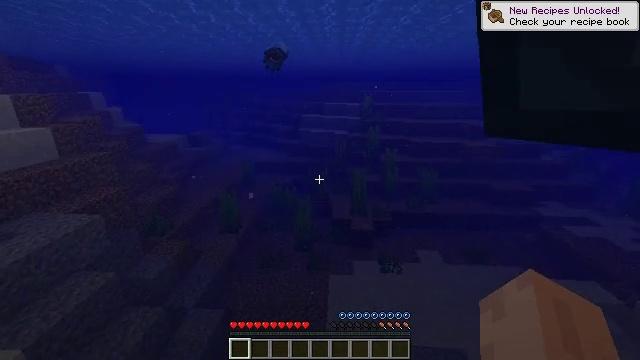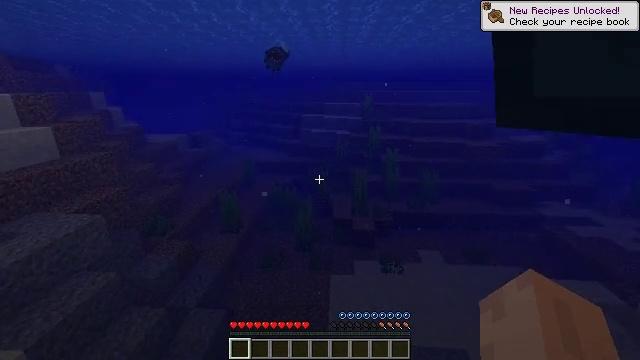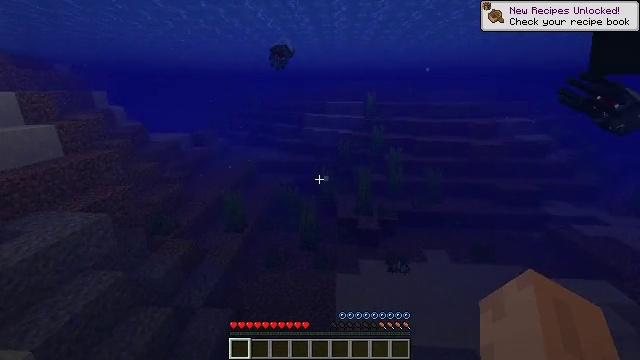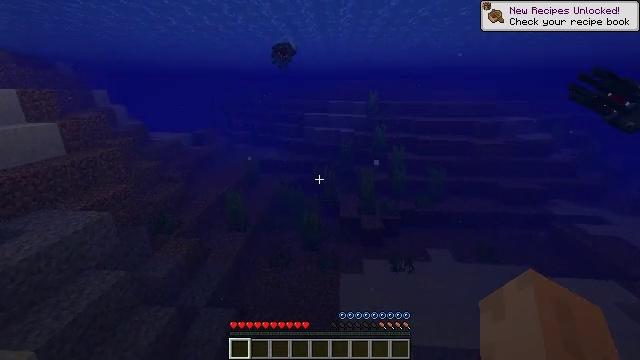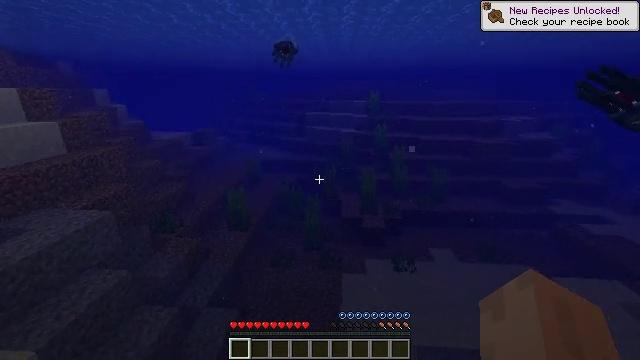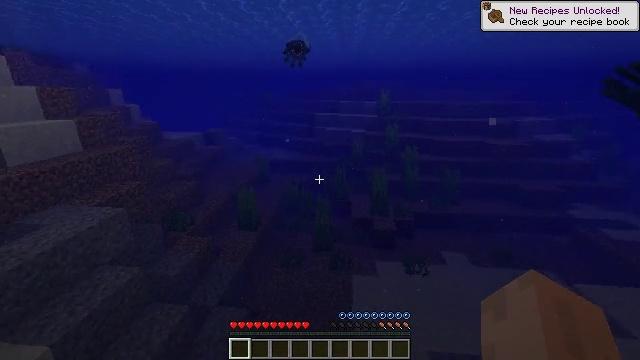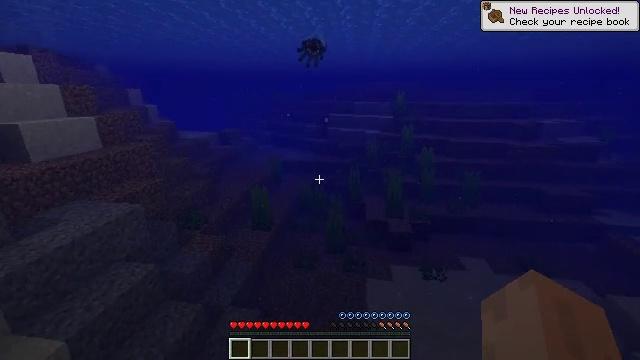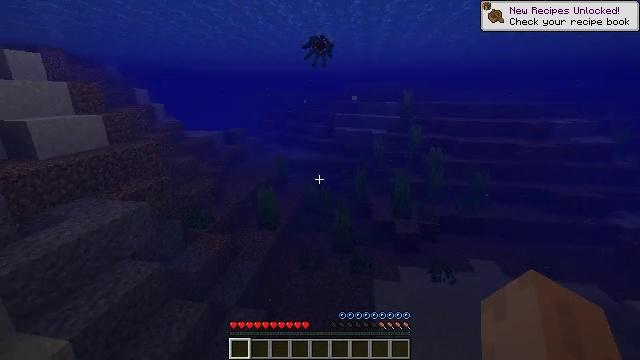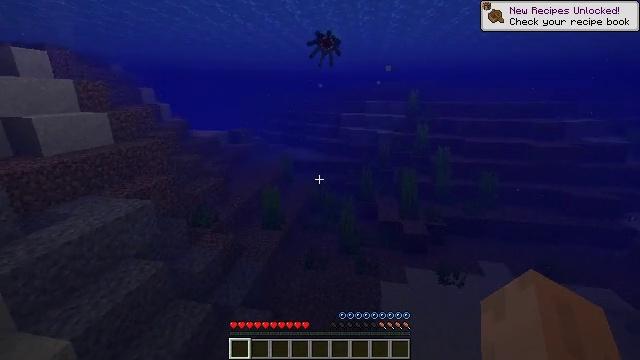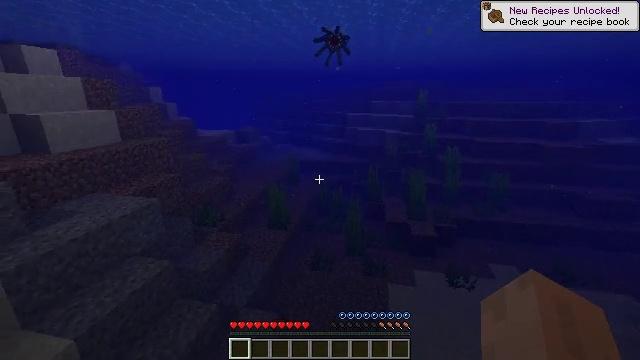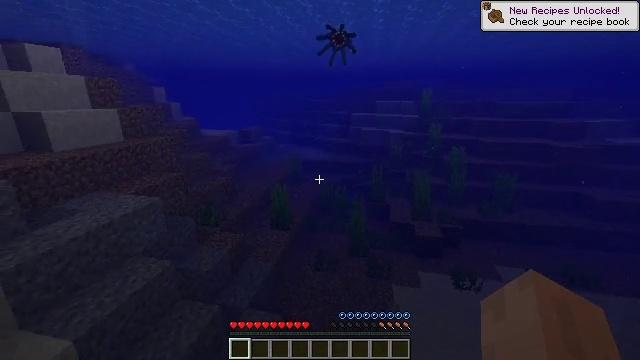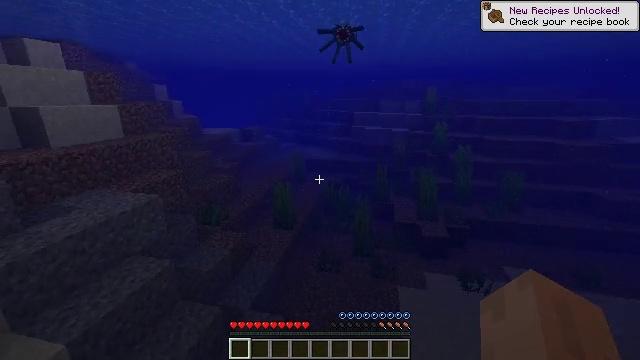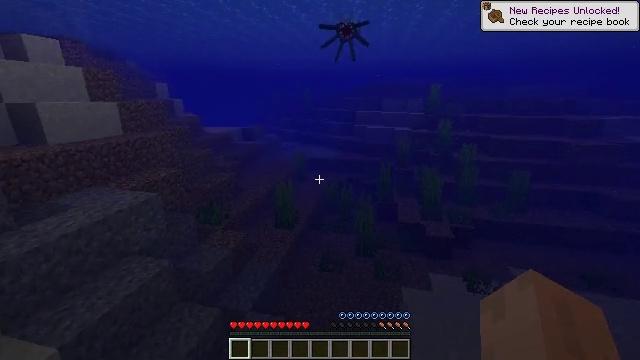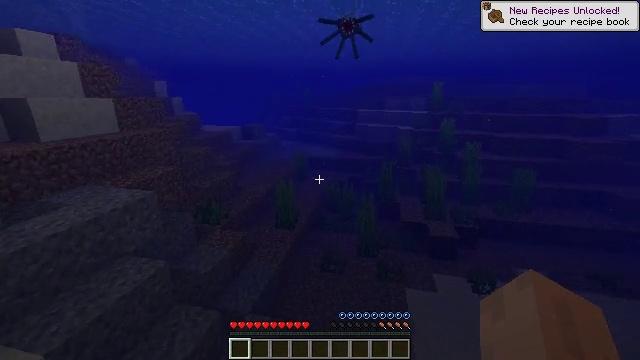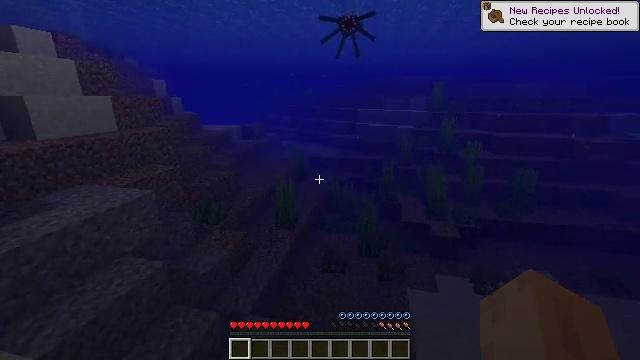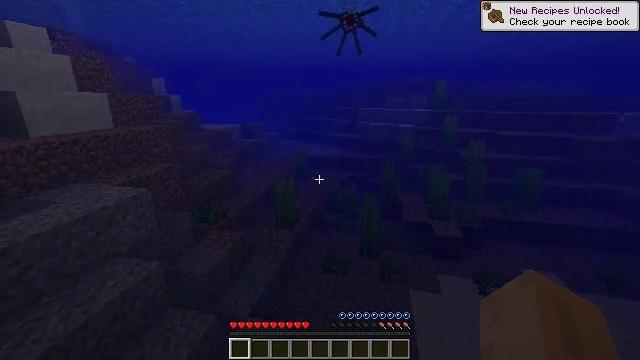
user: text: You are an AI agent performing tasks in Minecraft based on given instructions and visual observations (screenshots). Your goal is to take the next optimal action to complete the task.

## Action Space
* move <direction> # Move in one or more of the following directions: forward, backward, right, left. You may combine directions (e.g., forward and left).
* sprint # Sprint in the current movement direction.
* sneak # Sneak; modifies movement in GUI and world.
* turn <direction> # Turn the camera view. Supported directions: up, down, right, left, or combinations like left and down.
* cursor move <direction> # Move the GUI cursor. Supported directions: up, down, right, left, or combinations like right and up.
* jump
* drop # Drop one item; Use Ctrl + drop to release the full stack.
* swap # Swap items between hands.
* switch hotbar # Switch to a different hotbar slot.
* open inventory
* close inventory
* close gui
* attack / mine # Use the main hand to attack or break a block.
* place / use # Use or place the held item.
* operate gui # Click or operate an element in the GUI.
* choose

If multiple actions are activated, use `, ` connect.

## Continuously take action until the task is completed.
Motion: motion action
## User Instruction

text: Collect peony flowers for dye.
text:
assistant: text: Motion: move forward, sprint
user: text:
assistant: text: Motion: move forward, sprint
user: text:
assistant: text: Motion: move forward, sprint
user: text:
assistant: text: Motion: move forward, sprint
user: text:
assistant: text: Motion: move forward, sprint, turn left
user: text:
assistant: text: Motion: move forward, sprint, turn left
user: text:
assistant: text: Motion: move forward, sprint, turn left
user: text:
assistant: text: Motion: move forward, sprint
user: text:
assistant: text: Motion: move forward, sprint, turn left
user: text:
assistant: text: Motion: move forward, sprint
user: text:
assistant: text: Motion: move forward, sprint
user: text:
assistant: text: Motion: move forward, sprint
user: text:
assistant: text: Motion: move forward, sprint
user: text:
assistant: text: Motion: move forward, sprint
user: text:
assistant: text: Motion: move forward, sprint
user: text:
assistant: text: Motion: move forward, sprint
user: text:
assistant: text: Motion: move forward, sprint
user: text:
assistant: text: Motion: move forward, sprint
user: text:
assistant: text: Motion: move forward, sprint
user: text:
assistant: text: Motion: move forward
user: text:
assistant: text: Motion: move forward
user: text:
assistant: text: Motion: move forward
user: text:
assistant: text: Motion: move forward
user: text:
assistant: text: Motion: move forward
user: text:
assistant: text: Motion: move forward
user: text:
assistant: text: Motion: move forward
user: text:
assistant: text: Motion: move forward
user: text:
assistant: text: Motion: move forward, turn up
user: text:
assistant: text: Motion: move forward, turn left and up
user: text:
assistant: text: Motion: move forward, turn up